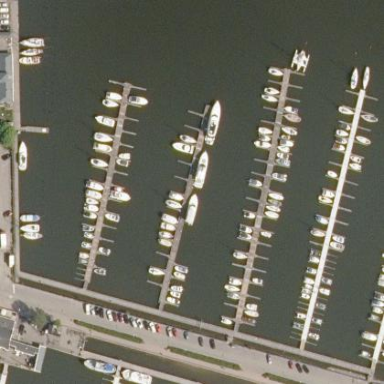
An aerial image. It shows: Man-made pier.